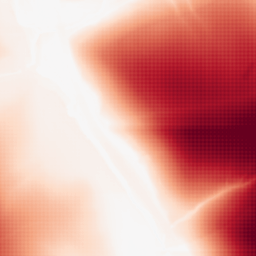
Category: morphological
Decomposition family: rolling_ball
Decomposition parameters: radius: 200
Upsampling method: sinc_blackman
Upsampling parameters: scale: 8
kernel_size: 16
Upsampling scale: 8